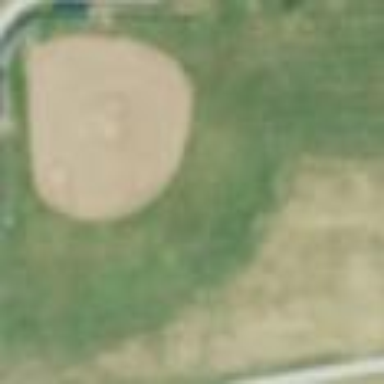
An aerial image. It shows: Baseball pitch for leisure and sports activities.